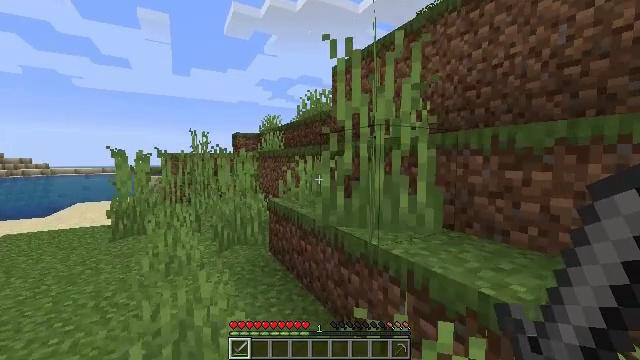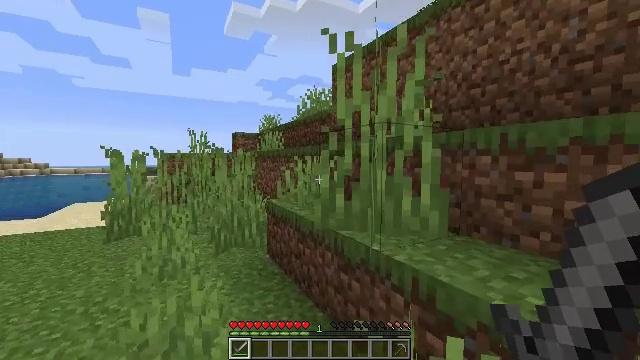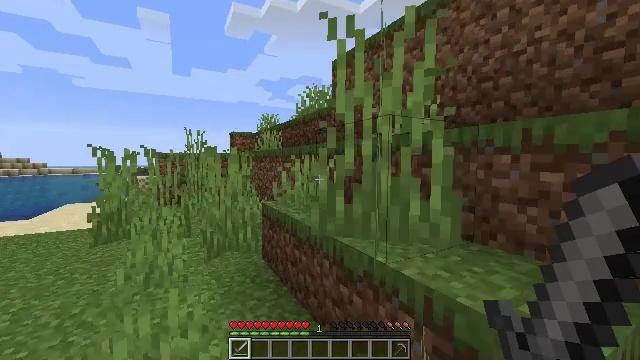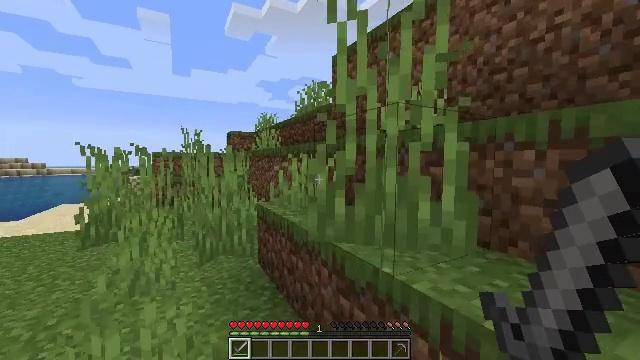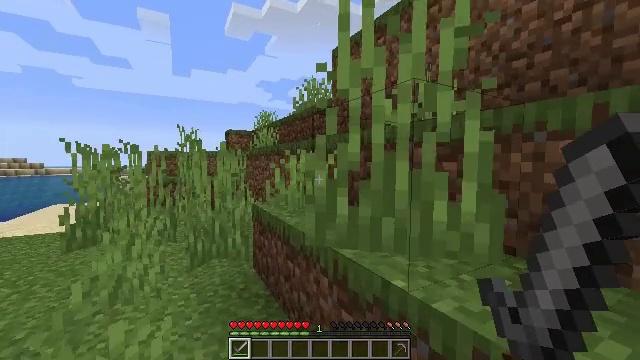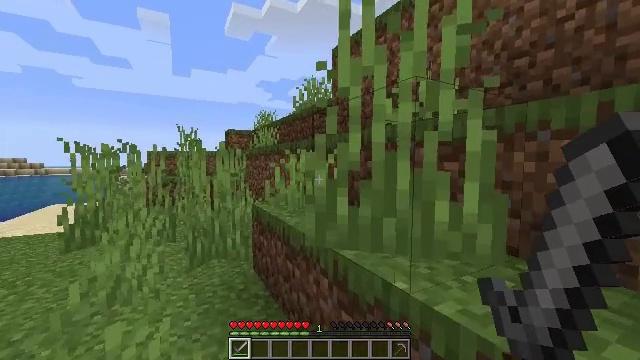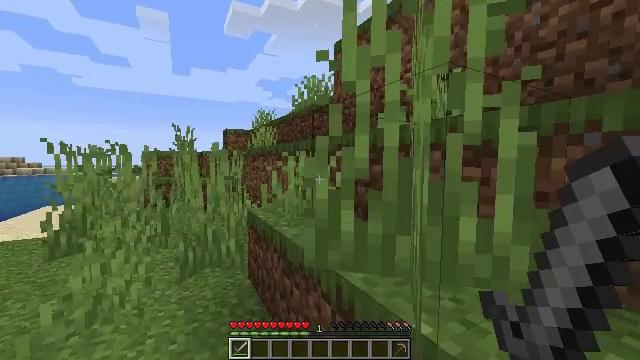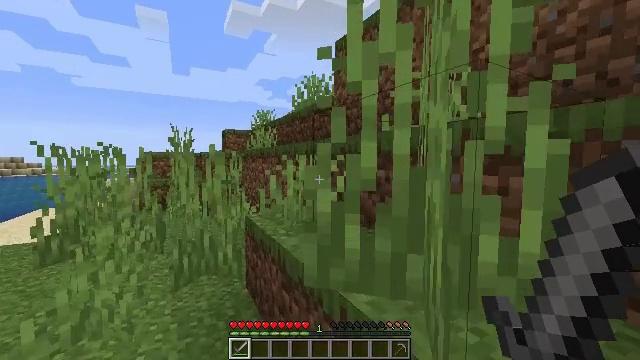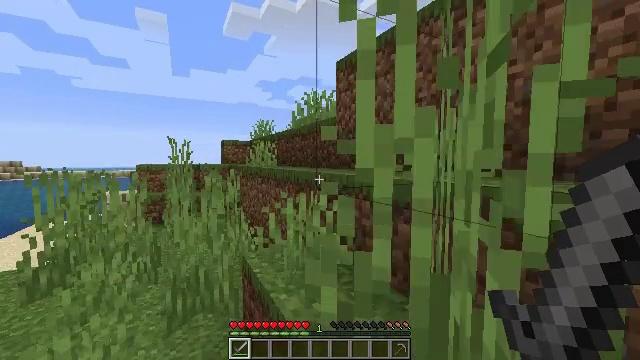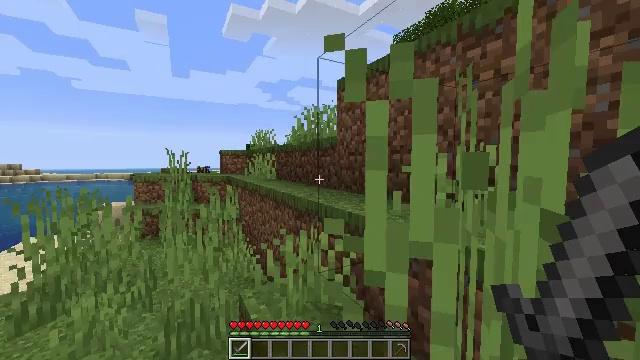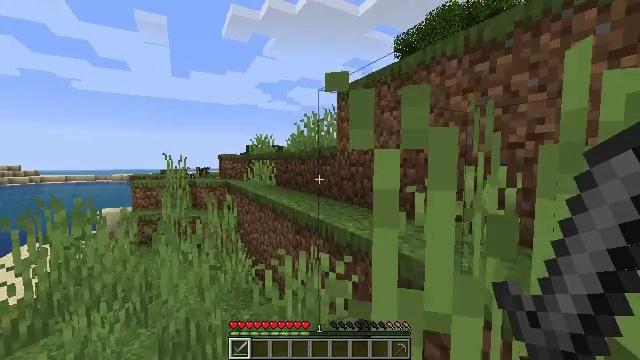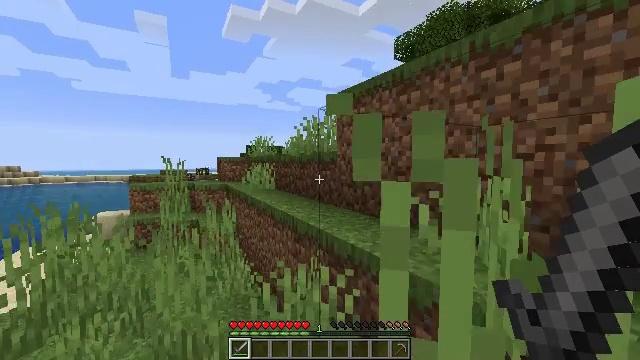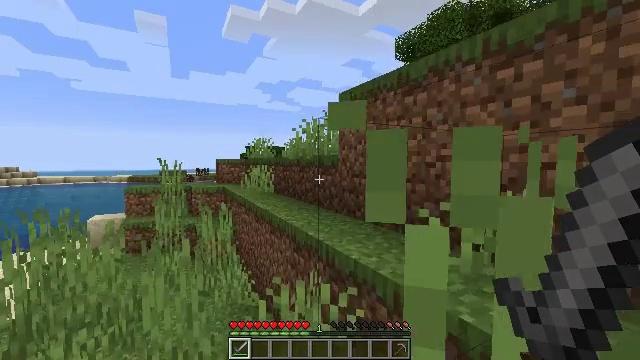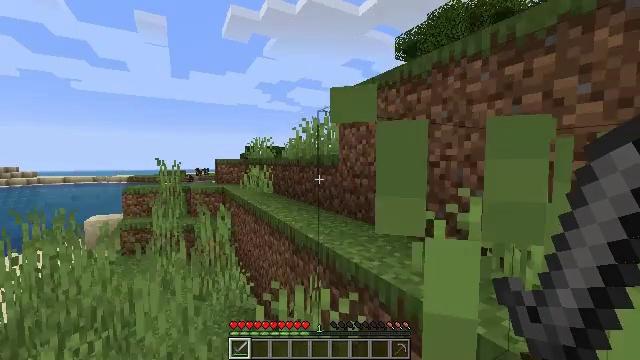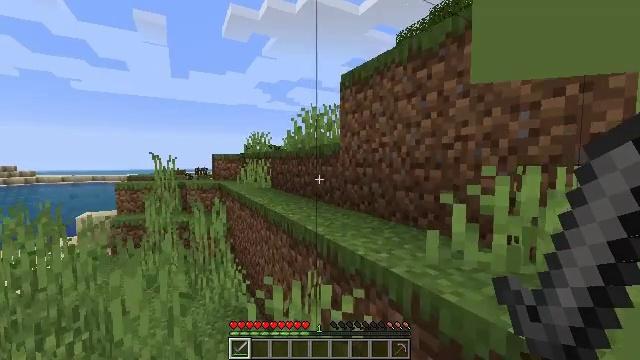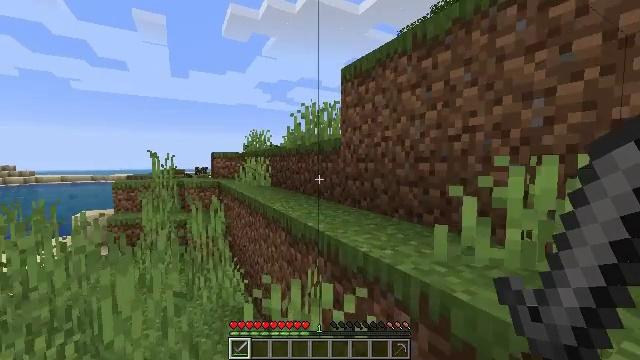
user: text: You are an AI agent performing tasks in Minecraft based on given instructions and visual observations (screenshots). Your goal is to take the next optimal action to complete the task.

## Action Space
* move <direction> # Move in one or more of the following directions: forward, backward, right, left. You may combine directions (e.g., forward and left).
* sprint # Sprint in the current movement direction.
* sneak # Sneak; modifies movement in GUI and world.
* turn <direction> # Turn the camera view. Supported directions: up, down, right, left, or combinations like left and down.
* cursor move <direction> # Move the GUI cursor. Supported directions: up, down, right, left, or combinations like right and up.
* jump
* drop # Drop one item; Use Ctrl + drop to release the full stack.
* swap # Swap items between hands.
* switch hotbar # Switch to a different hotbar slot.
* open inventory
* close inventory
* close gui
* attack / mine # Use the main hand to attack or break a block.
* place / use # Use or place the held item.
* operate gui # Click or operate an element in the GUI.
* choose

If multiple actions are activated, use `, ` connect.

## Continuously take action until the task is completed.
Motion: motion action
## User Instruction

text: Get cooked cod by cooking cod in the furnace.
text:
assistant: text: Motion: move forward
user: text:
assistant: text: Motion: move forward
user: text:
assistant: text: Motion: move forward
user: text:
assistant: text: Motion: move forward
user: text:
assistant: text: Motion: move forward
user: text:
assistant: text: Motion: move forward
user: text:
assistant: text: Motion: move forward, jump
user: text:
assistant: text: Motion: move forward, jump
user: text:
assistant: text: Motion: move forward, jump
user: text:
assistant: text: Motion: move forward, jump
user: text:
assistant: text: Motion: move forward, jump
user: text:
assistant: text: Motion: move forward
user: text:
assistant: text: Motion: move forward
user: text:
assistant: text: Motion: move forward
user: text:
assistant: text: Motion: move forward
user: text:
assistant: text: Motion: move forward
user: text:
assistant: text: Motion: move forward
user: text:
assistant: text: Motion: move forward
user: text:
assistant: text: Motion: move forward
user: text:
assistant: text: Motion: move forward
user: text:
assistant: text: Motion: move forward
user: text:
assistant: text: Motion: move forward
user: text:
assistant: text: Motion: move forward
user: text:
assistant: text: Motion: move forward, jump
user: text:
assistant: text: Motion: move forward, jump
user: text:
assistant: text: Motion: move forward, jump
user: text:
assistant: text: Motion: move forward, jump
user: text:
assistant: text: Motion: move forward, jump
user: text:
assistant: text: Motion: move forward, jump
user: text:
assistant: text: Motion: move forward